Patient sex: M
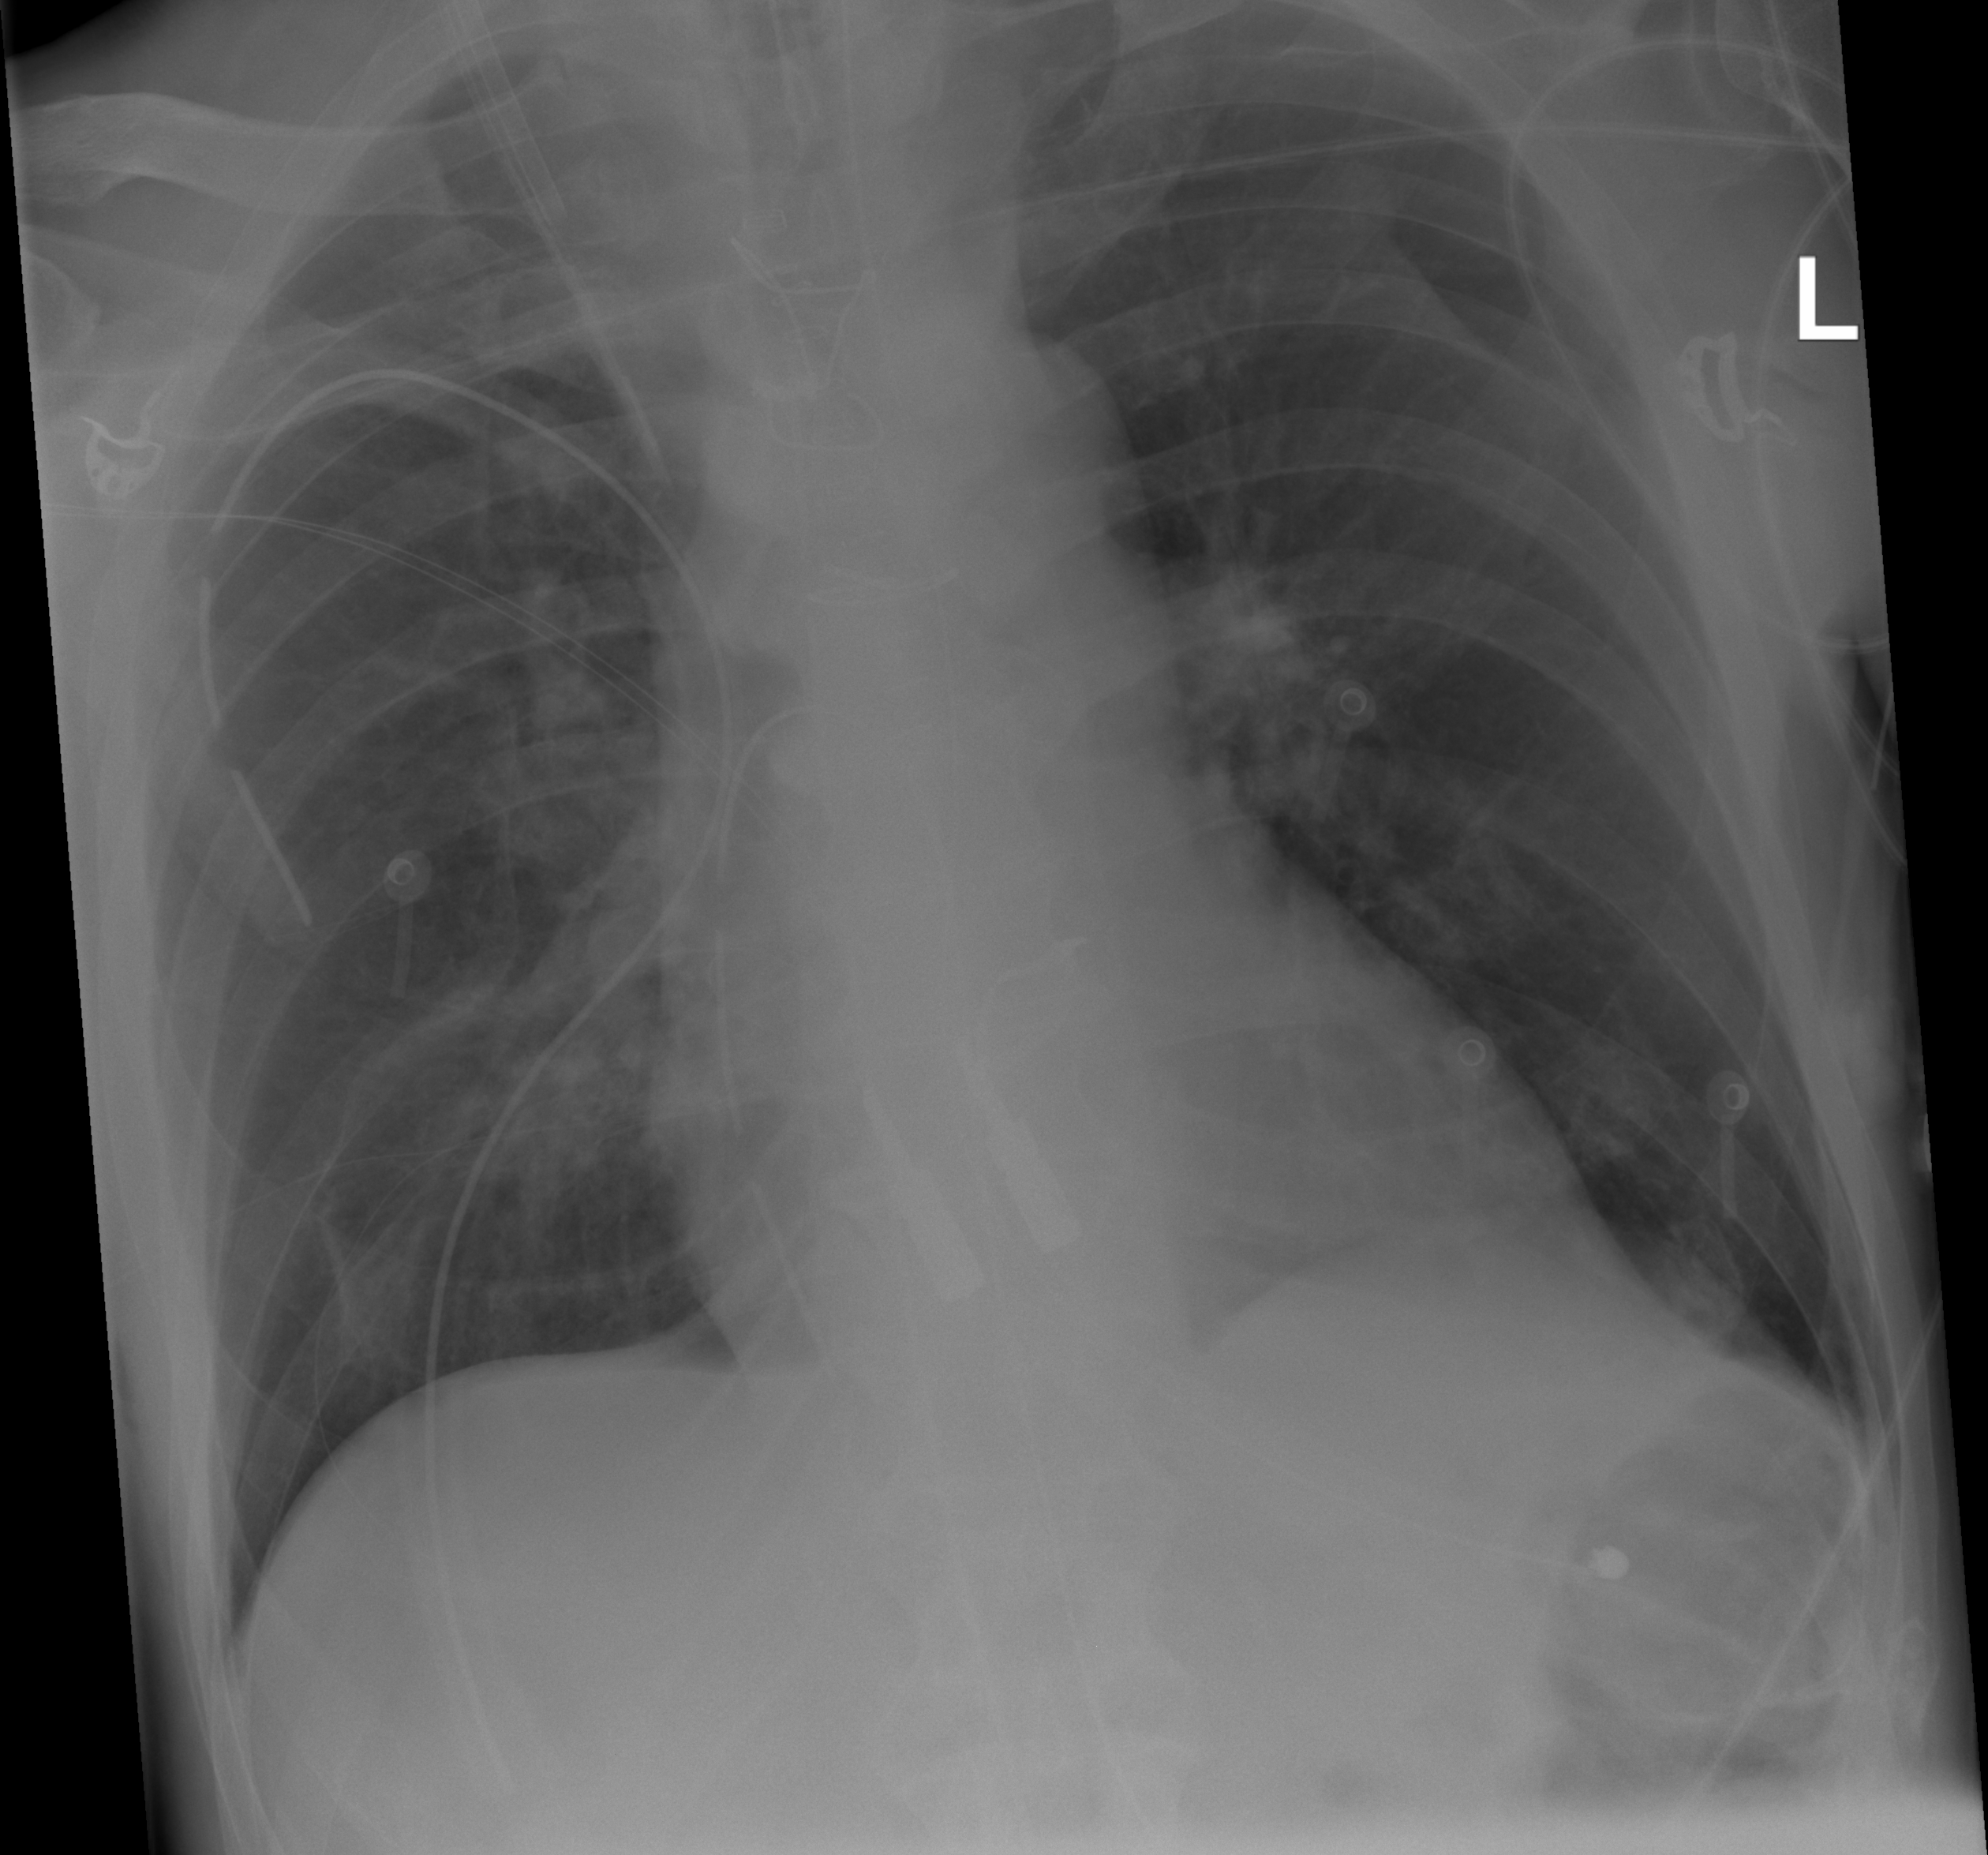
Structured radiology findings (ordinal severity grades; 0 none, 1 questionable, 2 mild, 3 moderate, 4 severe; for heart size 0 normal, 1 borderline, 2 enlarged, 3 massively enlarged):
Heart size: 0
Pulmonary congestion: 0
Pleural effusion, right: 0
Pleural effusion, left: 0
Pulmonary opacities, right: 2
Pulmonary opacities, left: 0
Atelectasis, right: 0
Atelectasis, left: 0